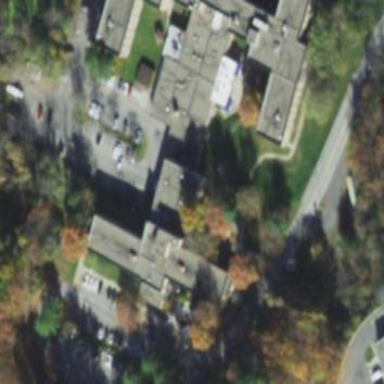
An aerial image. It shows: Building.